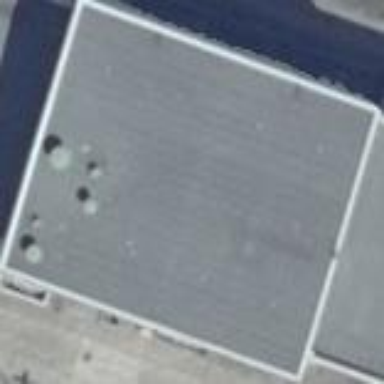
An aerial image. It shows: Part of building.